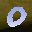
Label: 0